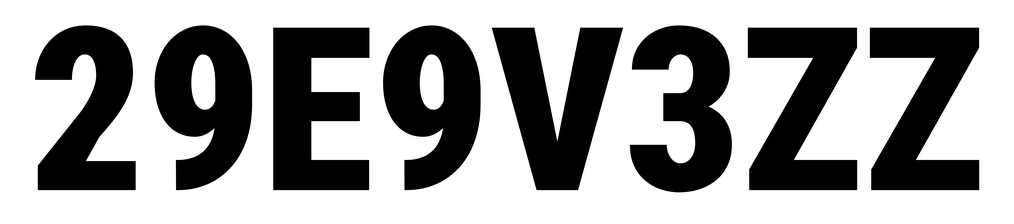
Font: Roboto_Condensed_Black